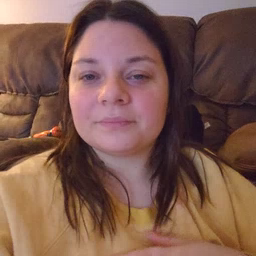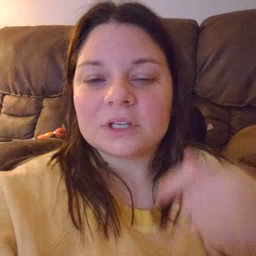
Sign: cheek